Field crop: tomato
Growth stage: 1
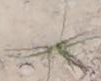
Species: cyperus